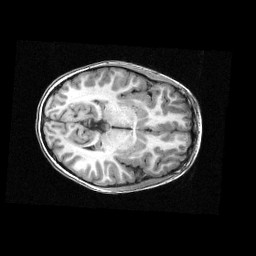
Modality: T1w
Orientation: axial
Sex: female